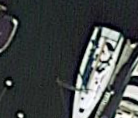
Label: Civil_yacht